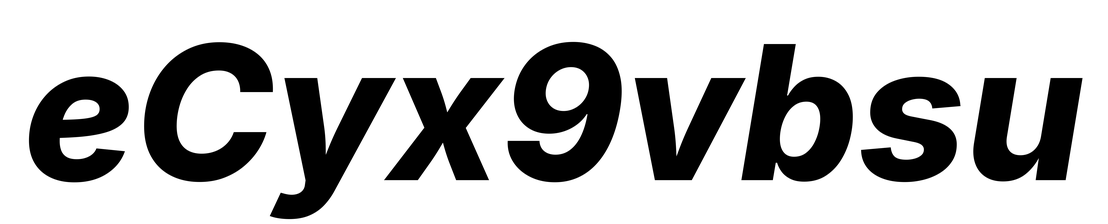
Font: Inter-Italic_ExtraBold_Italic